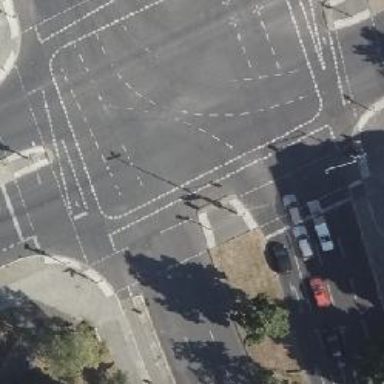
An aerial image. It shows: Crossing with traffic signals.